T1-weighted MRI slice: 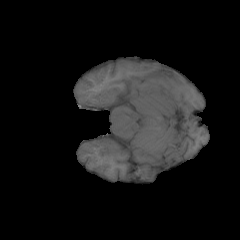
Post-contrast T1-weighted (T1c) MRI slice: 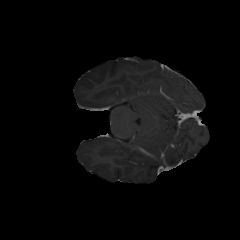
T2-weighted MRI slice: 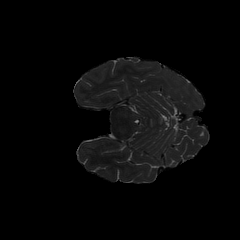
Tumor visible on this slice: no